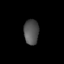
Tissue: lung
Cell type: Epithelial cells
Senescence score: 0.2351
Nuclear area (px): 366
Mean DAPI intensity: 82.287